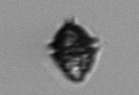
Label: Kryptoperidinium_triquetrum